Question: How do you remove the spinning hourglass that runs during application loading on Windows CE 6.0. Here is a screenshot of the hourglass:

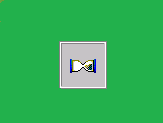
Answer: I found this link that shows how to do this:
<URL>
It is just a hidden registry entry:
'''
[HKEY_LOCAL_MACHINE / System / GWE]
"DelayCursorTimerQuantum" = dword: ffffffff
'''